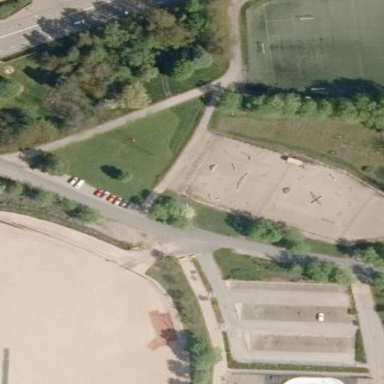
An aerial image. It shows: Gravel pitch designated for dog agility.